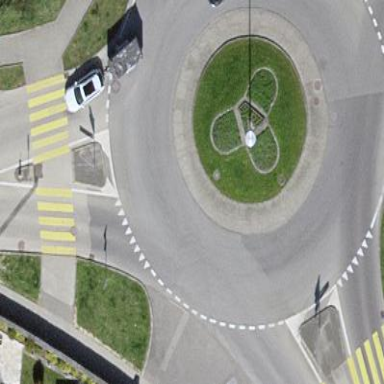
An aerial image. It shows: Secondary road leading to roundabout.